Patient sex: M
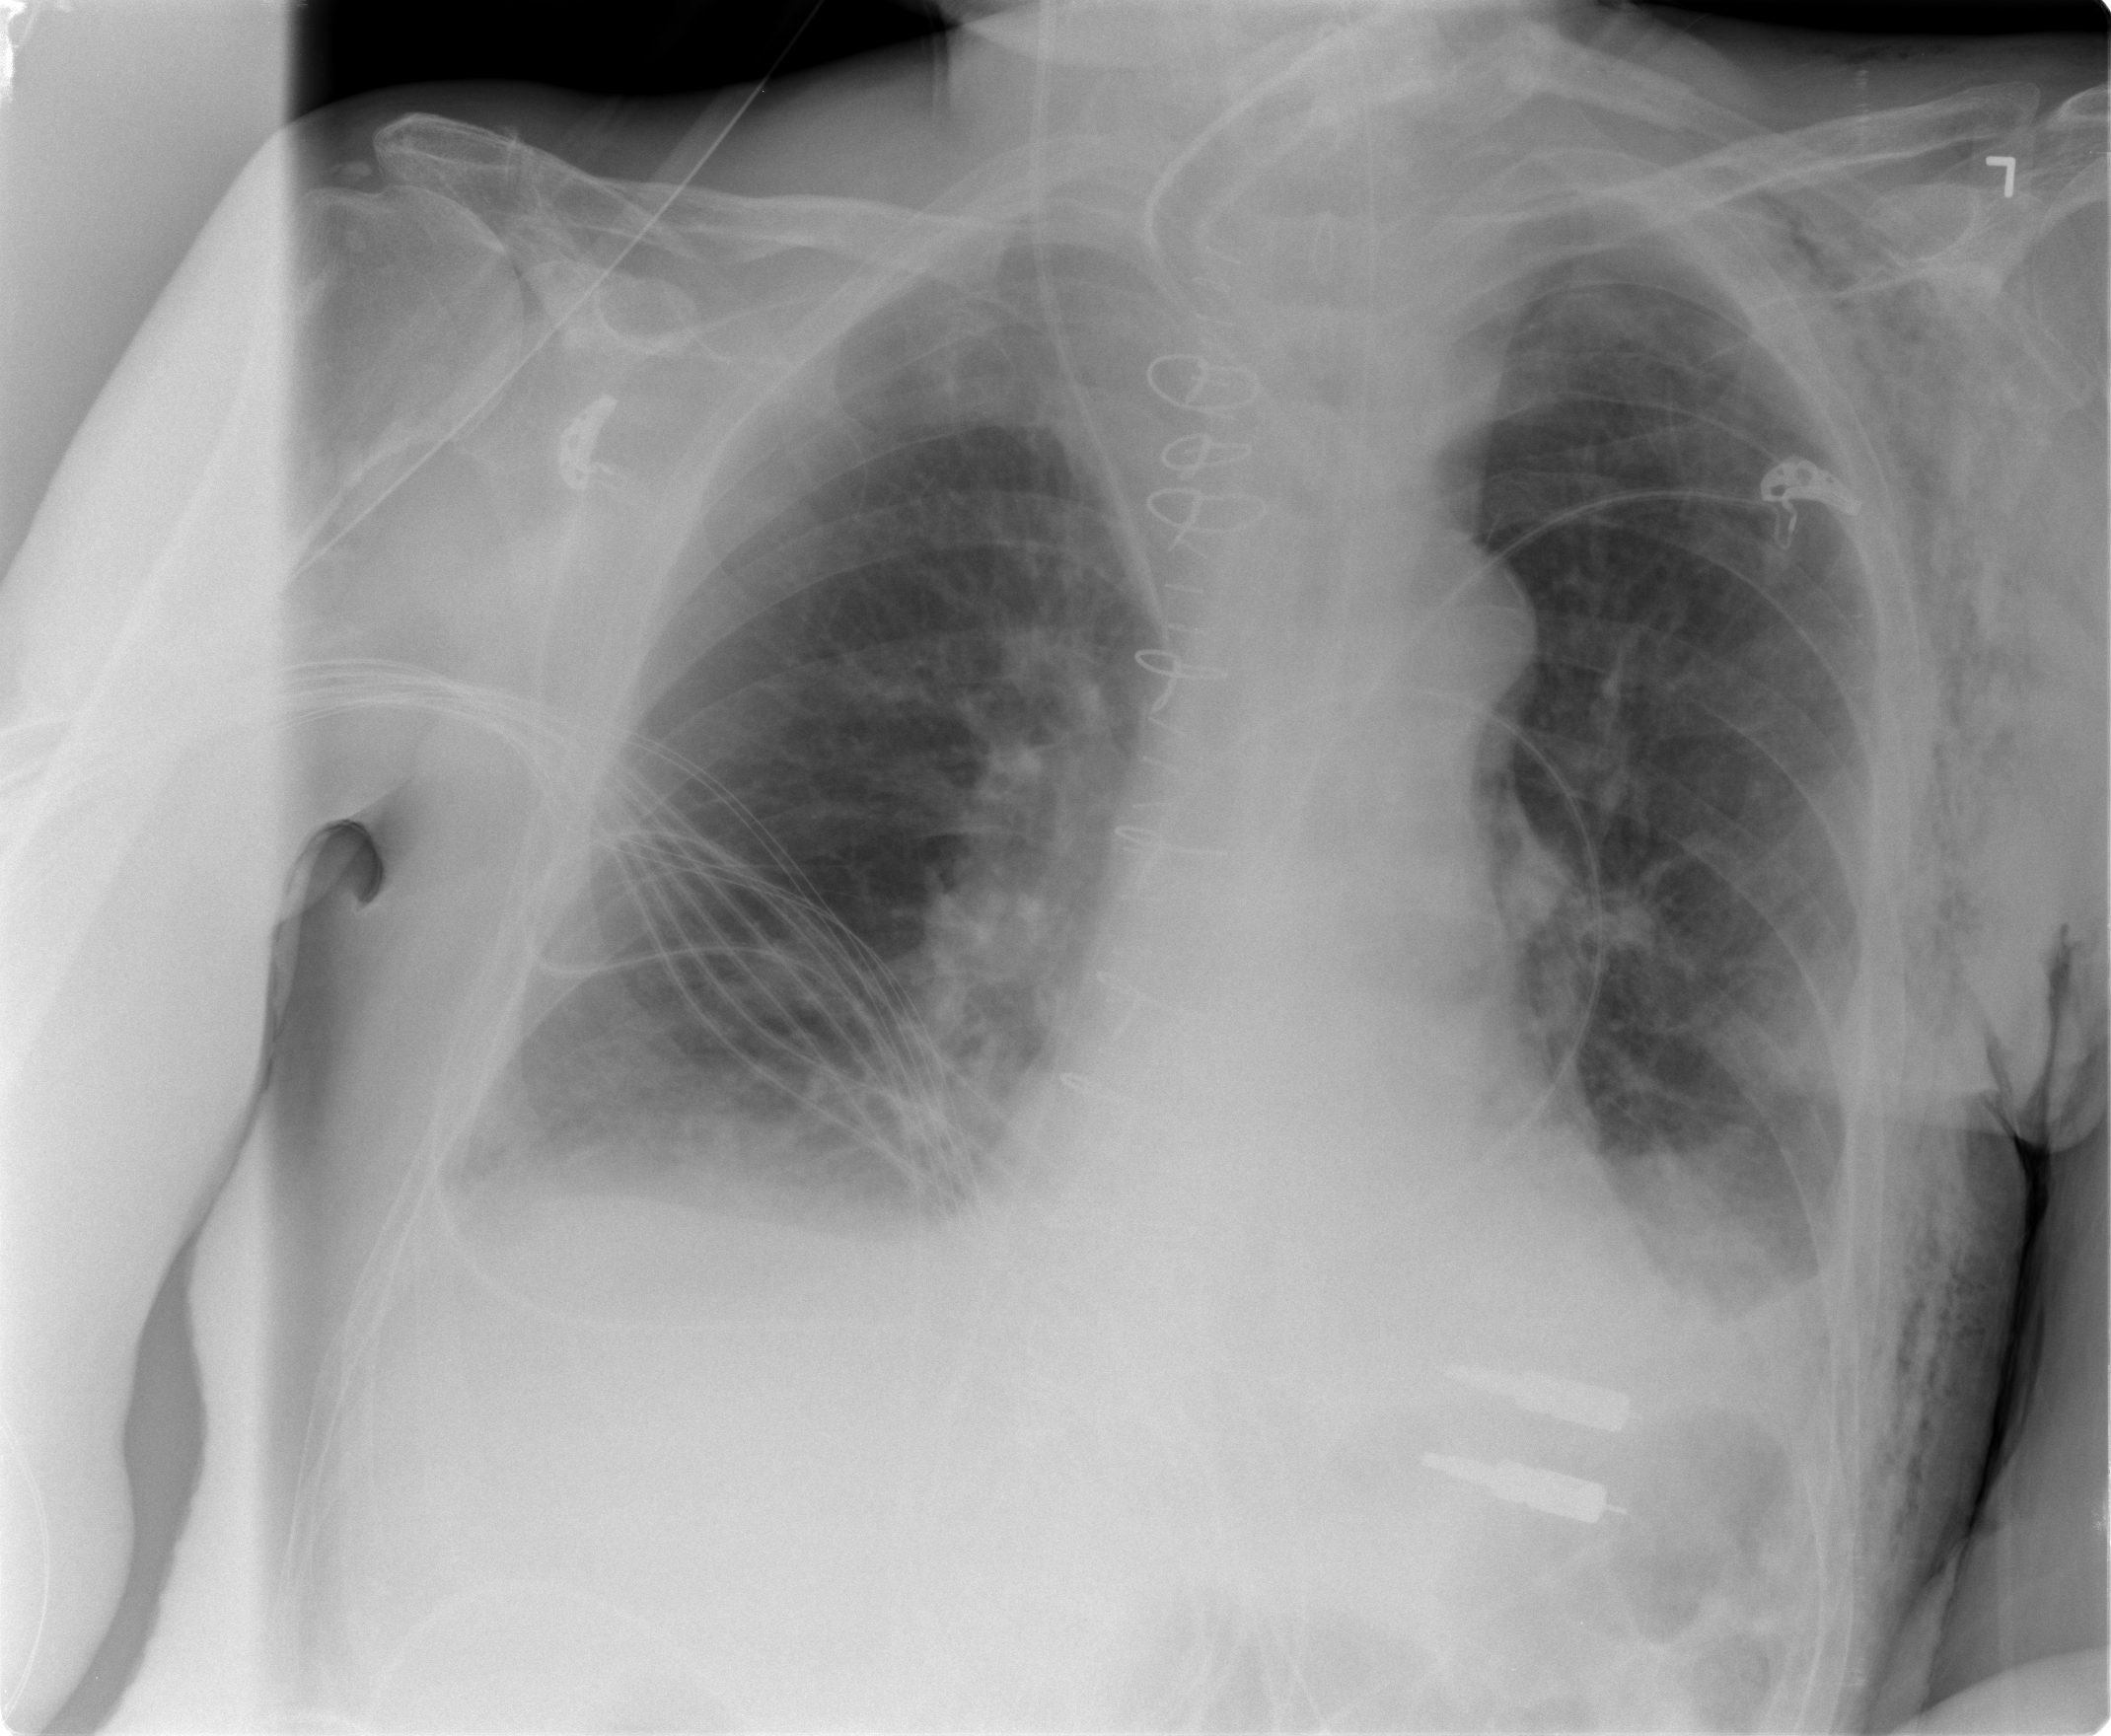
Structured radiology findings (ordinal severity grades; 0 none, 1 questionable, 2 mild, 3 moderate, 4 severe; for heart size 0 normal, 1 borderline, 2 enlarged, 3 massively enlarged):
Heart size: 0
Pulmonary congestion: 0
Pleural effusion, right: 1
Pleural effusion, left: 2
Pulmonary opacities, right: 0
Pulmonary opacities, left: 0
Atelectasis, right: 2
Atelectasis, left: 2